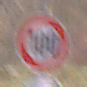
Verkehrszeichen: Geschwindigkeit100
Zusatzzeichen unten: EndeUeberholverbot
Umgebung: Outdoor, Nature
Tageszeit: Midday
Wetter: Overcast
Licht: Natural
Jahreszeit: Autumn
Kontrast: LowContrast